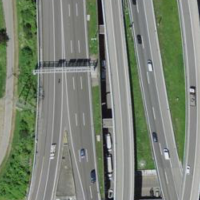
EUNIS habitat code: 57
Species observed at this site:
Tussilago farfara